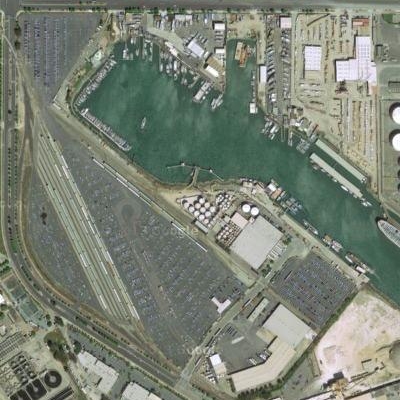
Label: Parking